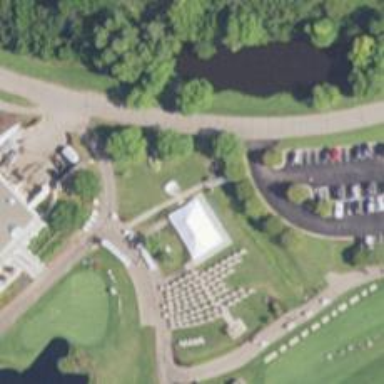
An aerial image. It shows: Pathway for golfing.